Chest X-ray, PA view. Patient: 43 years old, sex M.
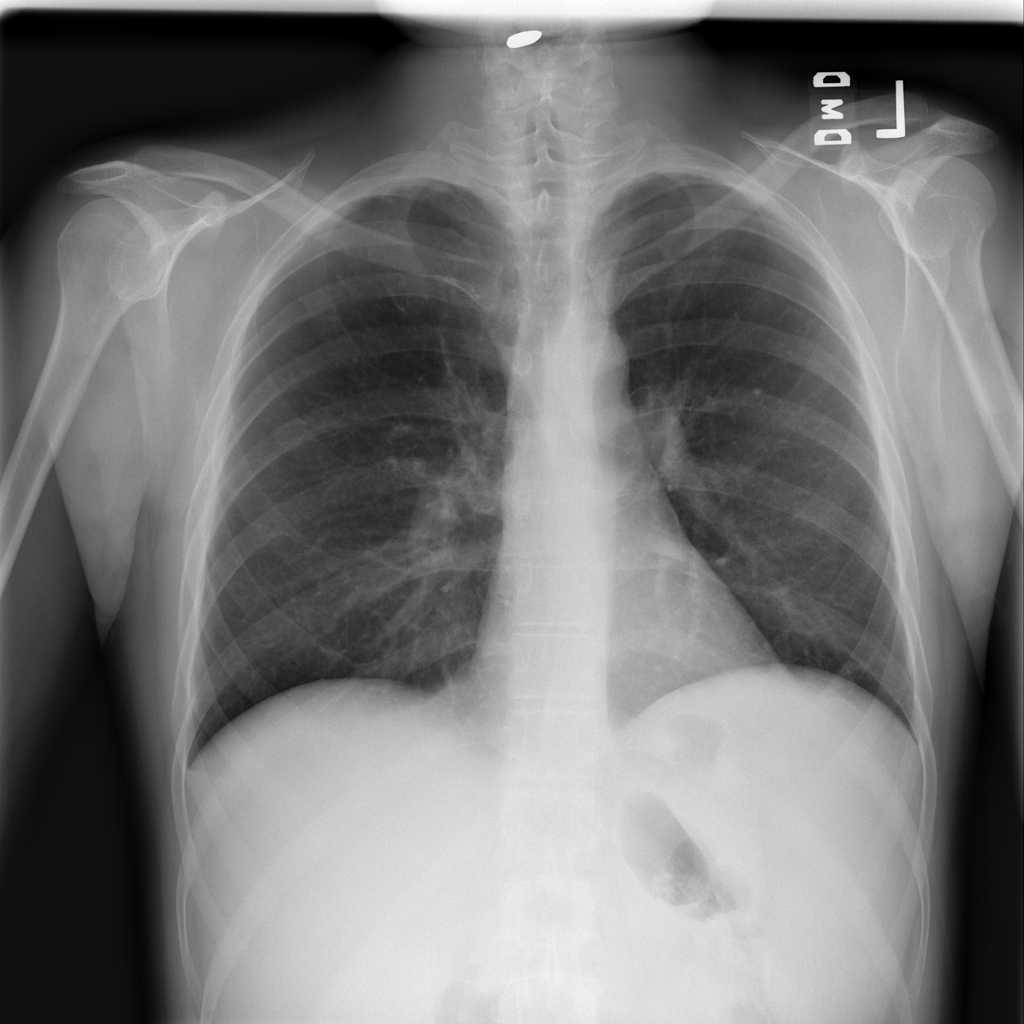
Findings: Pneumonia